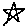
Label: star